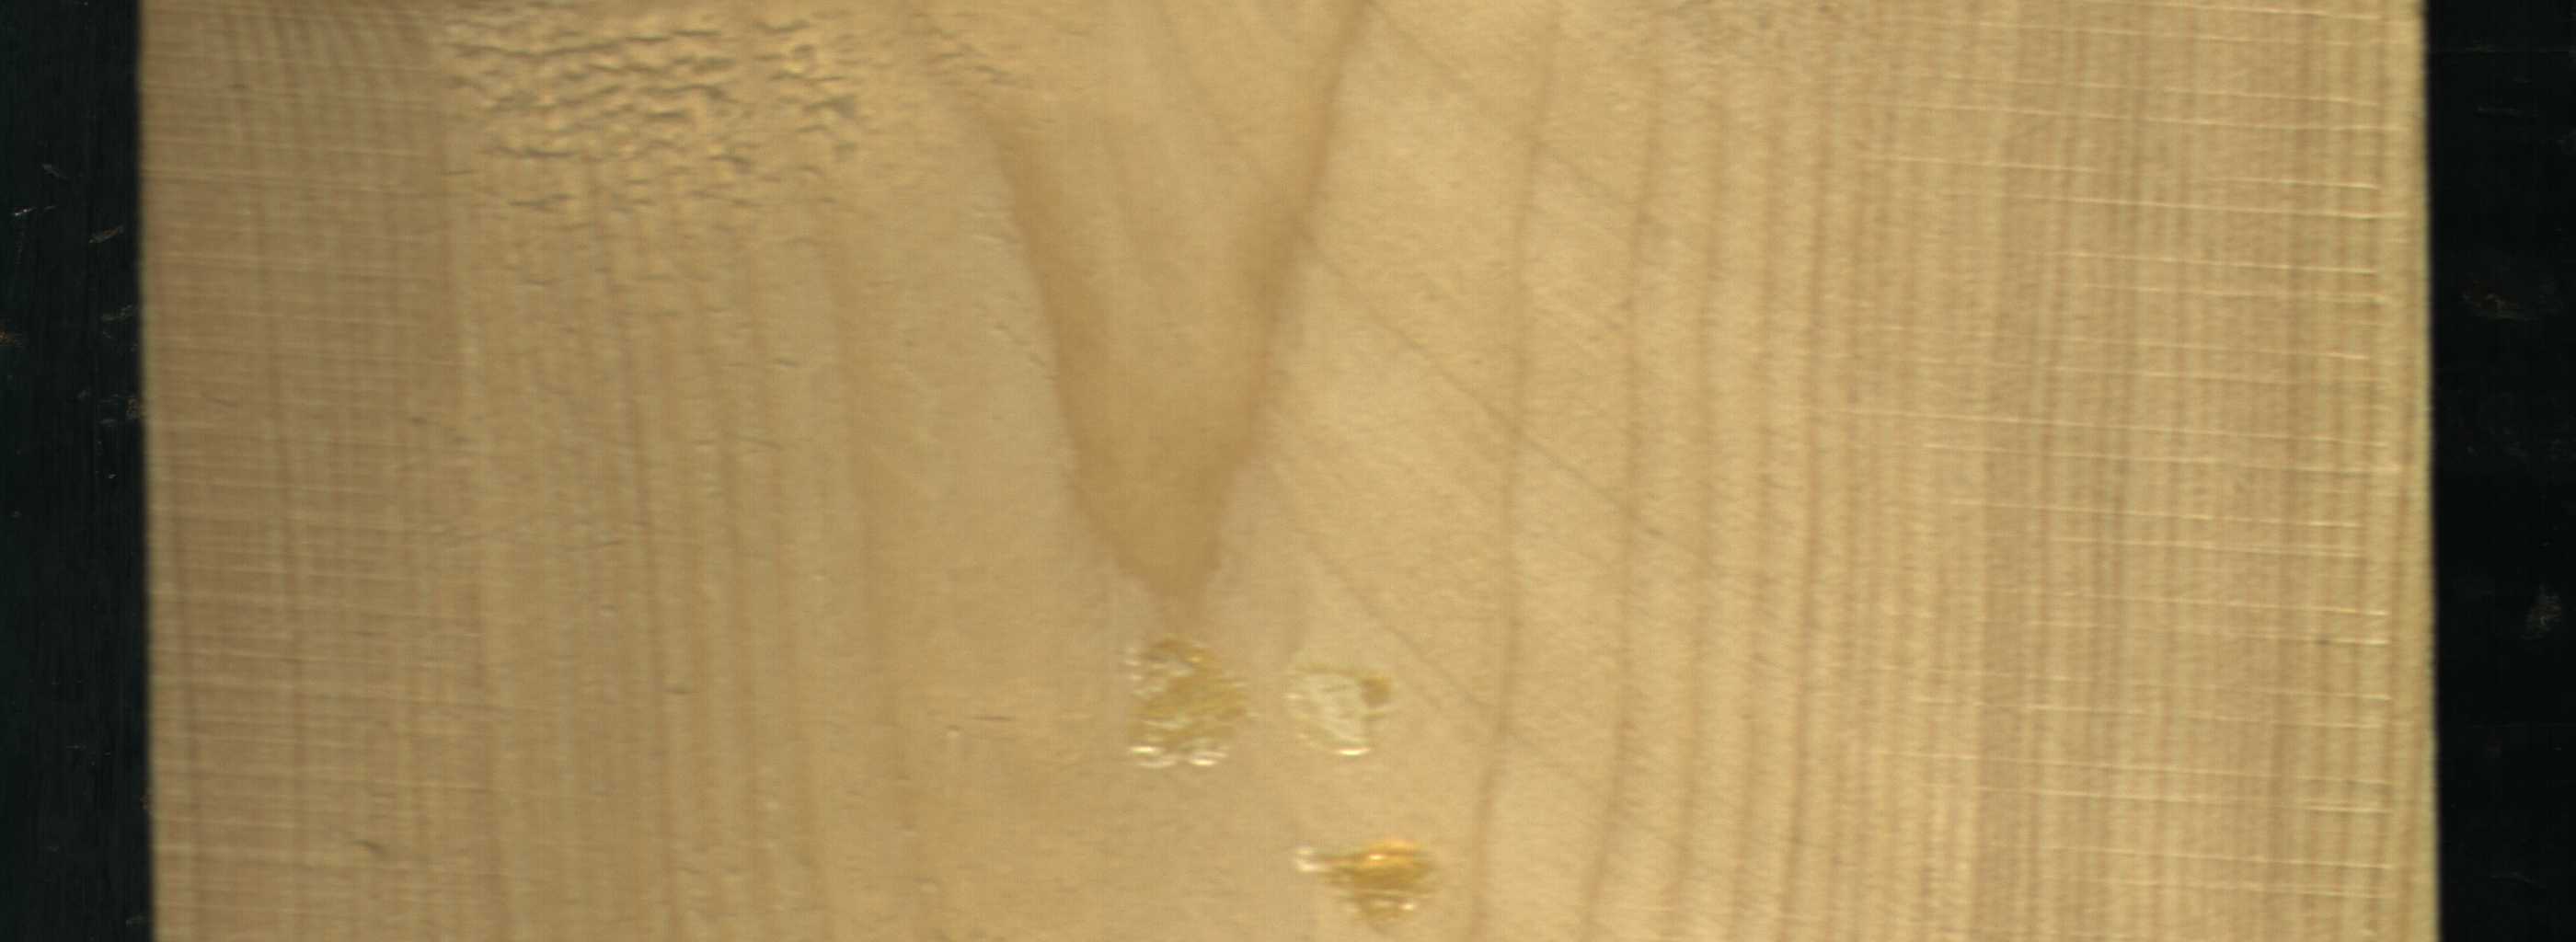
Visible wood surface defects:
resin
resin
resin